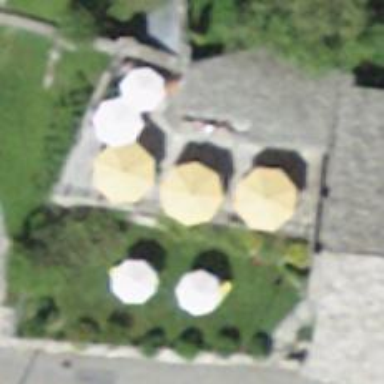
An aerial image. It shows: Outdoor seating area for leisure.